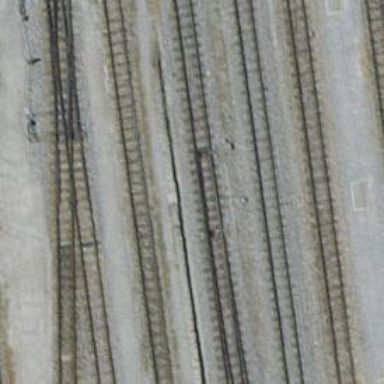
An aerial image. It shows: Railway switch.